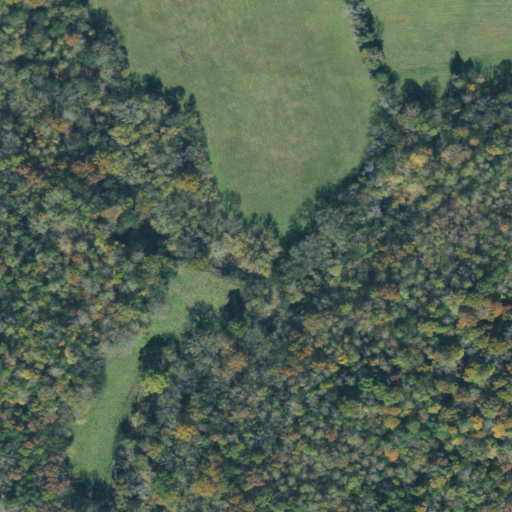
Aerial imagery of valley in Tennessee named Champion Cove containing deciduous forest, pasture, and mixed forest